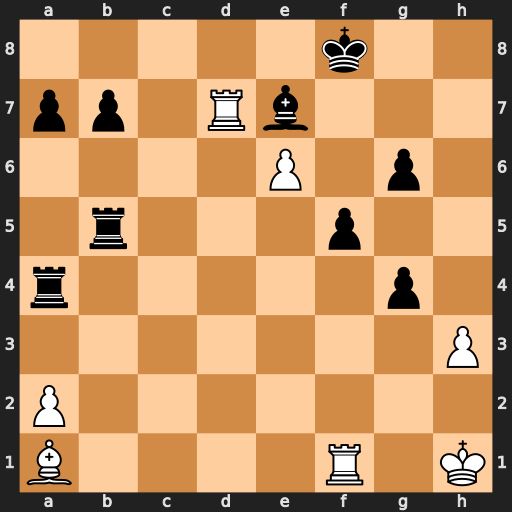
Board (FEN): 5k2/pp1Rb3/4P1p1/1r3p2/r5p1/7P/P7/B4R1K
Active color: w
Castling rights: -
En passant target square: -
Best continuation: Rc1 Rc4 Rxc4